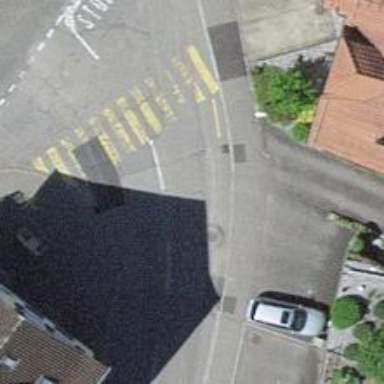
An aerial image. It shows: Uncontrolled zebra crossing on the road.